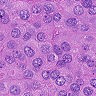
Metastatic tissue present: yes